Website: walmart
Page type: newsletter-management
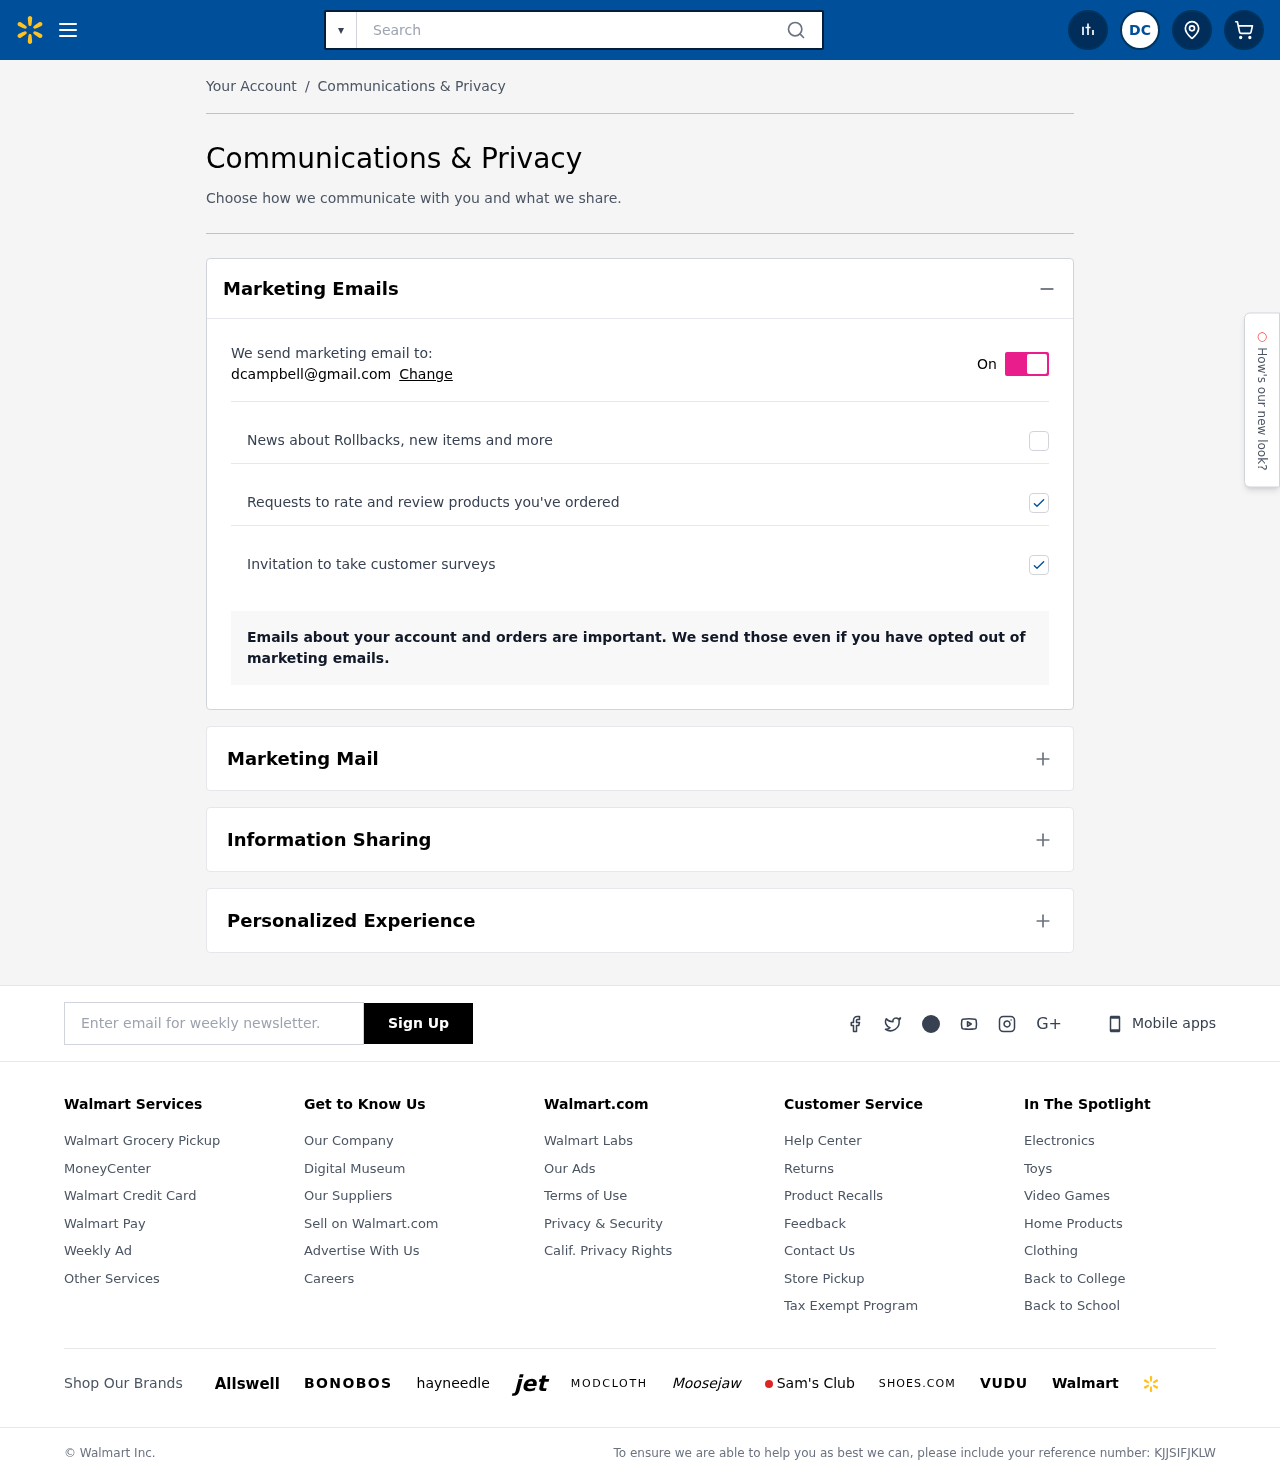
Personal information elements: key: PII_EMAIL
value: dcampbell@gmail.com
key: PII_INITIALS
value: DC
Search elements: key: HEADER_SEARCH
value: Search